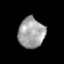
Tissue: prostate
Cell type: T cells
Senescence score: 0.7754
Nuclear area (px): 783
Mean DAPI intensity: 162.004